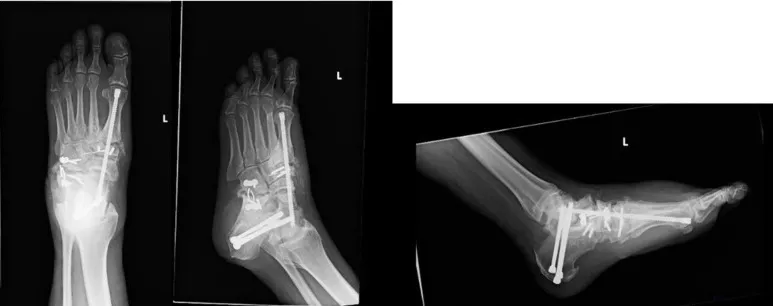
postoperative radiographs showing fusion of left foot medial column joints and the subtalar joint.
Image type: radiology (x_ray)